Question: I have an SQL statement
'''
SELECT parent.wonum, parent.parent, parent.status, parent.description, child.wonum as Child_Wonum, child.parent as Child_parent, child.status as Child_status FROM (select * from max7503.dbo.workorder as w where w.parent is null and w.worktype = 'INSP' AND w.changeby = 'XLI') as parent
left JOIN
(select * from max7503.dbo.workorder as child where child.parent is not null and child.worktype = 'INSP' AND changeby = 'XLI') AS child
ON parent.wonum = child.parent
WHERE parent.status = 'COMP'
'''
my result set :

A parent can have multiple children. How these two are linked is the parents wonum is equal to the child's parent.
What I am looking to do is not not join the table side by side. But to stack them vertically. I have tried using a union but I must follow the logic I have here. The flow must be is if a parent's status is equal to comp then query the children associated with that parent. But if the parent status is not comp. Do not query the children associated with it. I am new to sql so any insight would be helpful thank you.
EDIT:
What I am looking to achieve is I have one table I pull from.
'''
wonum parent status worktype
===== ====== ====== ========
1000 NULL COMP INSP
1002 1000 COMP INSP
1005 1000 COMP INSP
1006 NULL APPR INSP
1008 1006 COMP INSP
1009 1006 COMP INSP
1010 1006 APPR INSP
1011 1006 COMP INSP
'''
'''
wonum parent status worktype
===== ====== ====== ========
1000 NULL COMP INSP
1002 1000 COMP INSP
1005 1000 COMP INSP
'''
By this small sample data. I have two parents ( 1000 and 1006). 1006 still has children elements with the status of APPR. I would like to query the parent and the children associated to that parent. All with the status COMP.
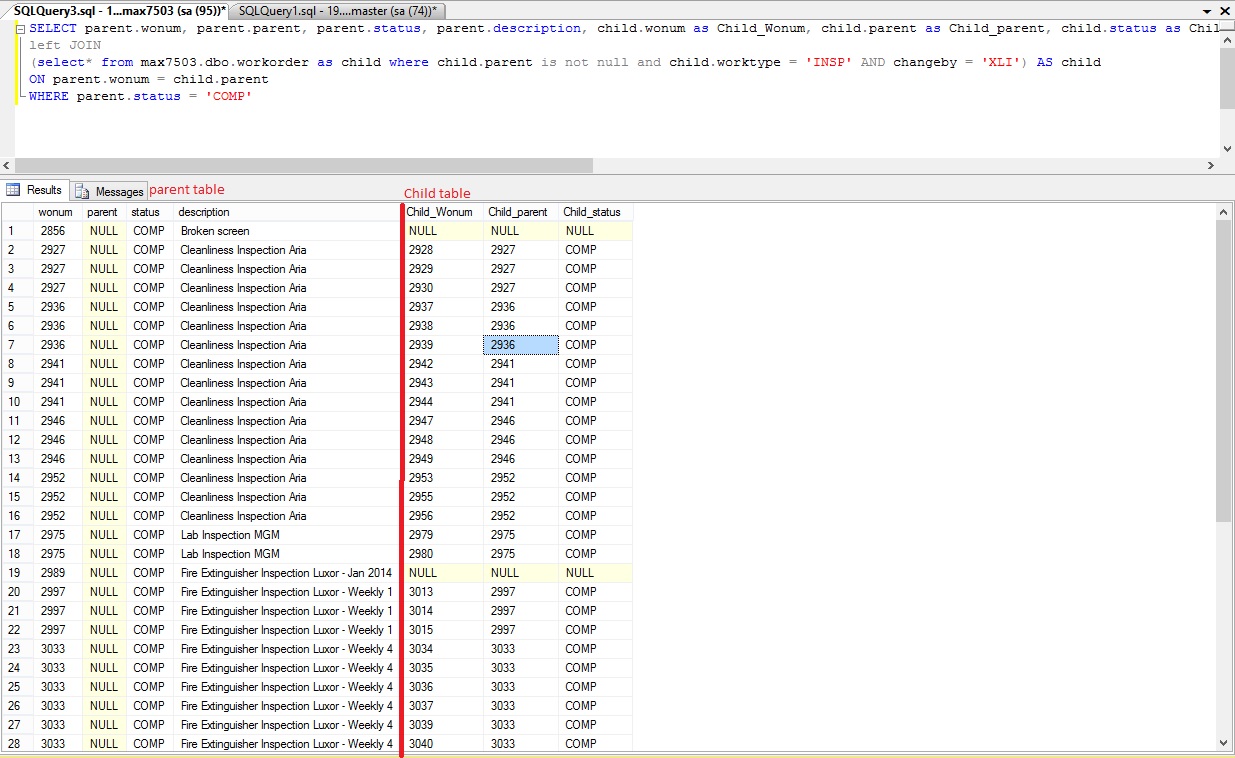
Answer: I'm not sure I follow what you're after here, but if you want to 'stack' the records and they're all coming from the same table, why not use 'ORDER BY':
'''
SELECT *
FROM max7503.dbo.workorder
WHERE worktype = 'INSP'
AND changeby = 'XLI'
ORDER BY COALESCE(parent,wonum)
,parent
,wonum
'''
If that's not what you're after, showing desired output with some sample data would be helpful.
Update: Based on updated question it's apparent you do need the 'JOIN' to filter records, best done in a recursive cte, and after filtering you can then use 'ORDER BY' to format output:
'''
;WITH cte AS (SELECT wonum, parent
FROM Table1
WHERE Status = 'COMP'
AND Parent IS NULL
UNION ALL
SELECT a.wonum, a.parent
FROM Table1 a
JOIN cte b
ON a.parent = b.wonum
WHERE Status = 'COMP')
SELECT *
FROM Table1 a
WHERE worktype = 'INSP'
AND EXISTS (SELECT *
FROM cte b
WHERE a.wonum = b.wonum)
ORDER BY COALESCE(parent,wonum)
,parent
,wonum
'''
Demo: <URL>